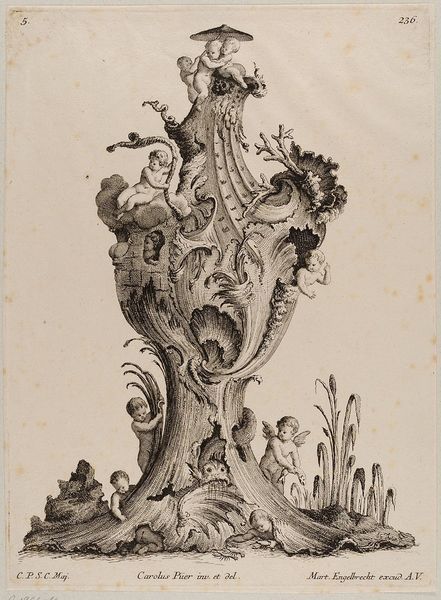
Titel: Ziervase
Künstler: Martin Engelbrecht
Standort: Hamburg
Institution: Museum für Kunst und Gewerbe Hamburg
Schlagwörter: gras, rokoko, vase, grafik, graphik, fotografie, photographie, druckgraphik, druckgrafik, radierung, kunstgewerbe, putten, kunsthandwerk, baumstumpf, amoretten, pilz, rocaille, style, reproduktionen, industriedesign, druckerzeugnisse, muschelwerk, behälter, ornamentstich, vorlageblätter